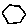
Label: hexagon